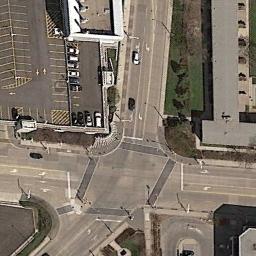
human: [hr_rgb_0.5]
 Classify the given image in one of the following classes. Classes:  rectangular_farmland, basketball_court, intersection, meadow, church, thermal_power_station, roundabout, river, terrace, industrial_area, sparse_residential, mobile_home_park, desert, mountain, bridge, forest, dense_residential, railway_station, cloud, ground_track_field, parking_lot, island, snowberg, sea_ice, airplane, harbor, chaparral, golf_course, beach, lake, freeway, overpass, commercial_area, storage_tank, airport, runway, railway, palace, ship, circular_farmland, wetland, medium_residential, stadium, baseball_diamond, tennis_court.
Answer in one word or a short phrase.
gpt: intersection